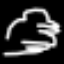
Label: frog